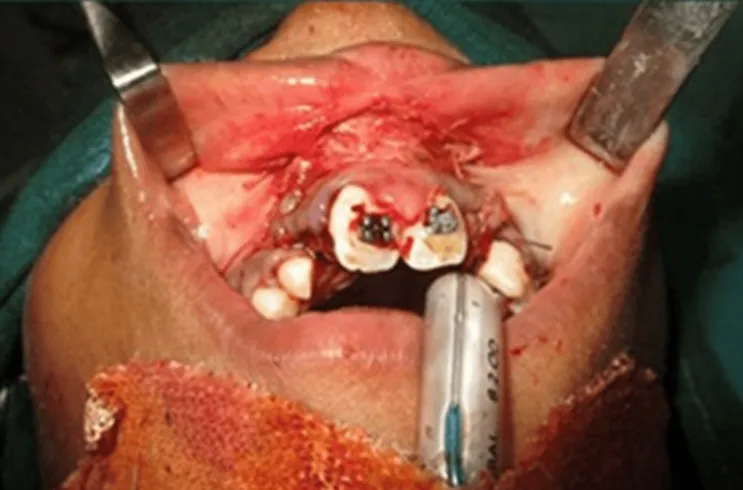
Fistula closure and vestibuloplasty.
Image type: medical_photograph (other_medical_photograph)